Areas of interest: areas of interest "R&F Center Block C2"
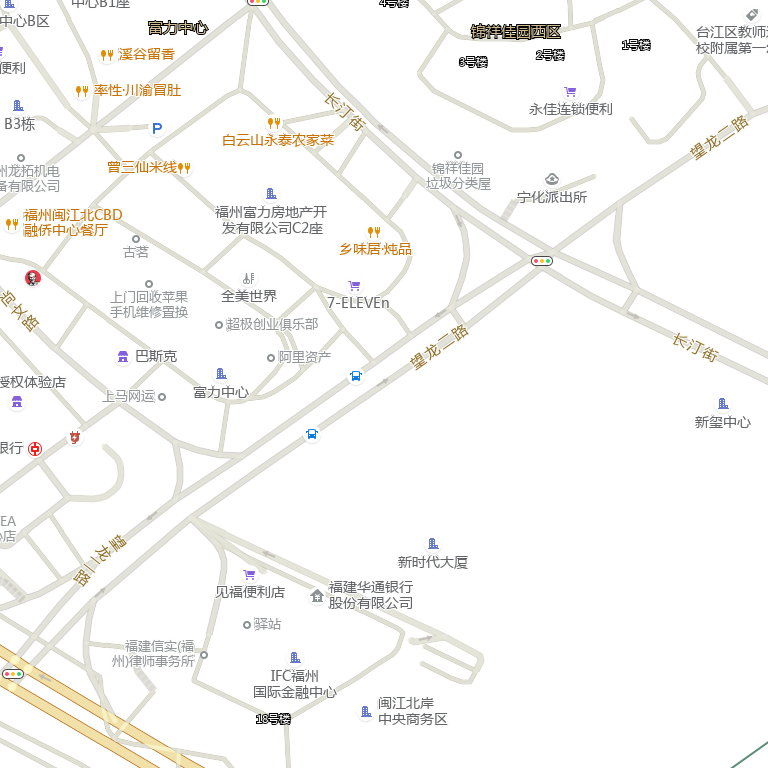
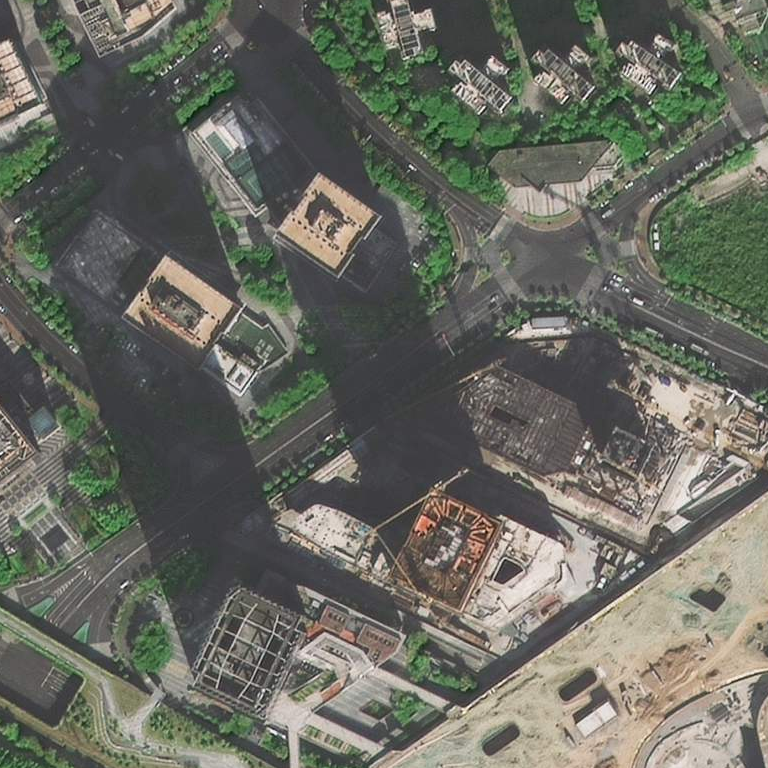